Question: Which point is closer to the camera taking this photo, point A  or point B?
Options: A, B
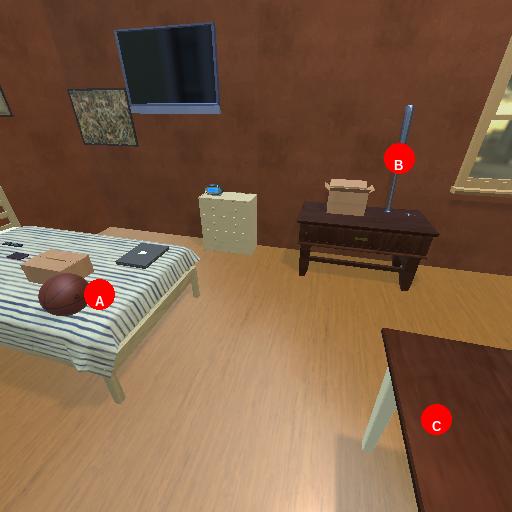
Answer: A